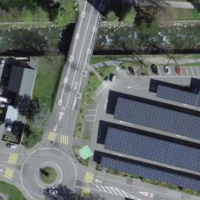
EUNIS habitat code: 54
Species observed at this site:
Cotinus coggygria